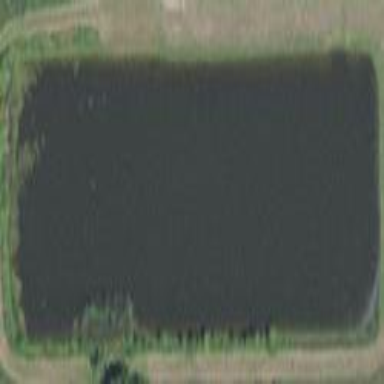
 showcasing the natural beauty of water."